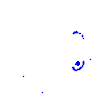
Particle: pion